Field crop: tomato
Growth stage: 2
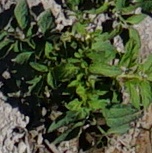
Species: tomato